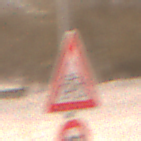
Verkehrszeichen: RadverkehrLinks
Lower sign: Geschwindigkeit90
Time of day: Night
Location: Outdoor (Urban)
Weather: Overcast
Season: Winter
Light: Artificial